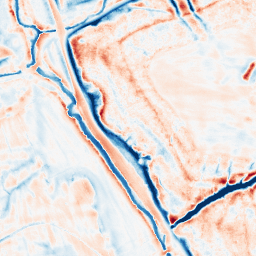
Category: edge_preserving
Decomposition family: bilateral
Decomposition parameters: d: 21
sigma_color: 75
sigma_space: 75
Upsampling method: edge_directed
Upsampling parameters: scale: 4
Upsampling scale: 4